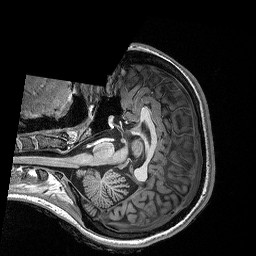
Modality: T1w
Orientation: axial